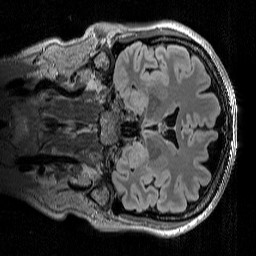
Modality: T2w
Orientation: coronal
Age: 47
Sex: female
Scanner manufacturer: siemens
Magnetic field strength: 3 T
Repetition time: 5 s
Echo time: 0.386 s